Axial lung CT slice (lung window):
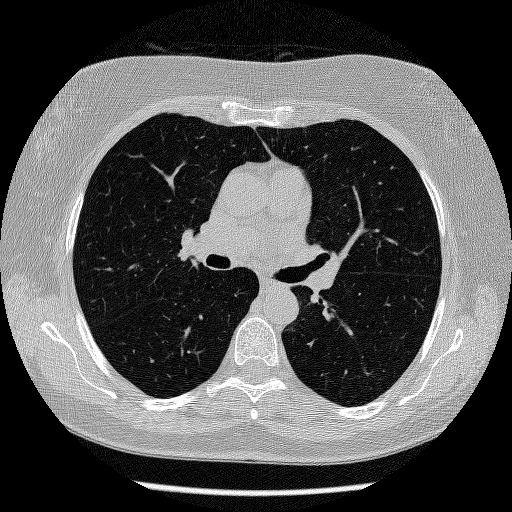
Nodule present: no